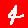
Digit: 4